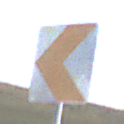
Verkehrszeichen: RichtungstafelnInKurvenKleinRechts
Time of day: SunriseSunset
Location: Outdoor (RoadRail)
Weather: PartlyCloudy
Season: NotSpecified
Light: Natural